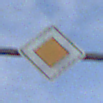
Verkehrszeichen: Vorfahrtsstrasse
Umgebung: Outdoor, Nature
Tageszeit: MorningAfternoon
Wetter: PartlyCloudy
Licht: Natural
Jahreszeit: NotSpecified
Kontrast: MediumContrast